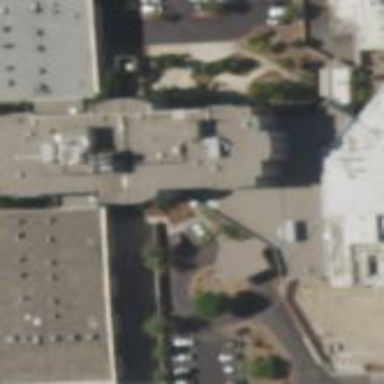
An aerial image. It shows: Part of building.